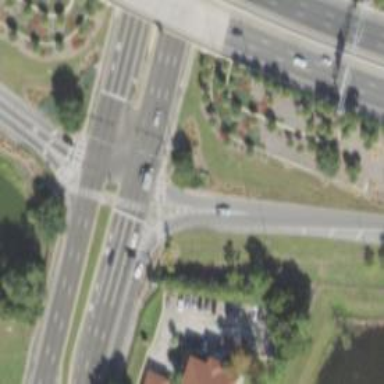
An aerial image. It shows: Marked crossing on footway.